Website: slack
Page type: payment
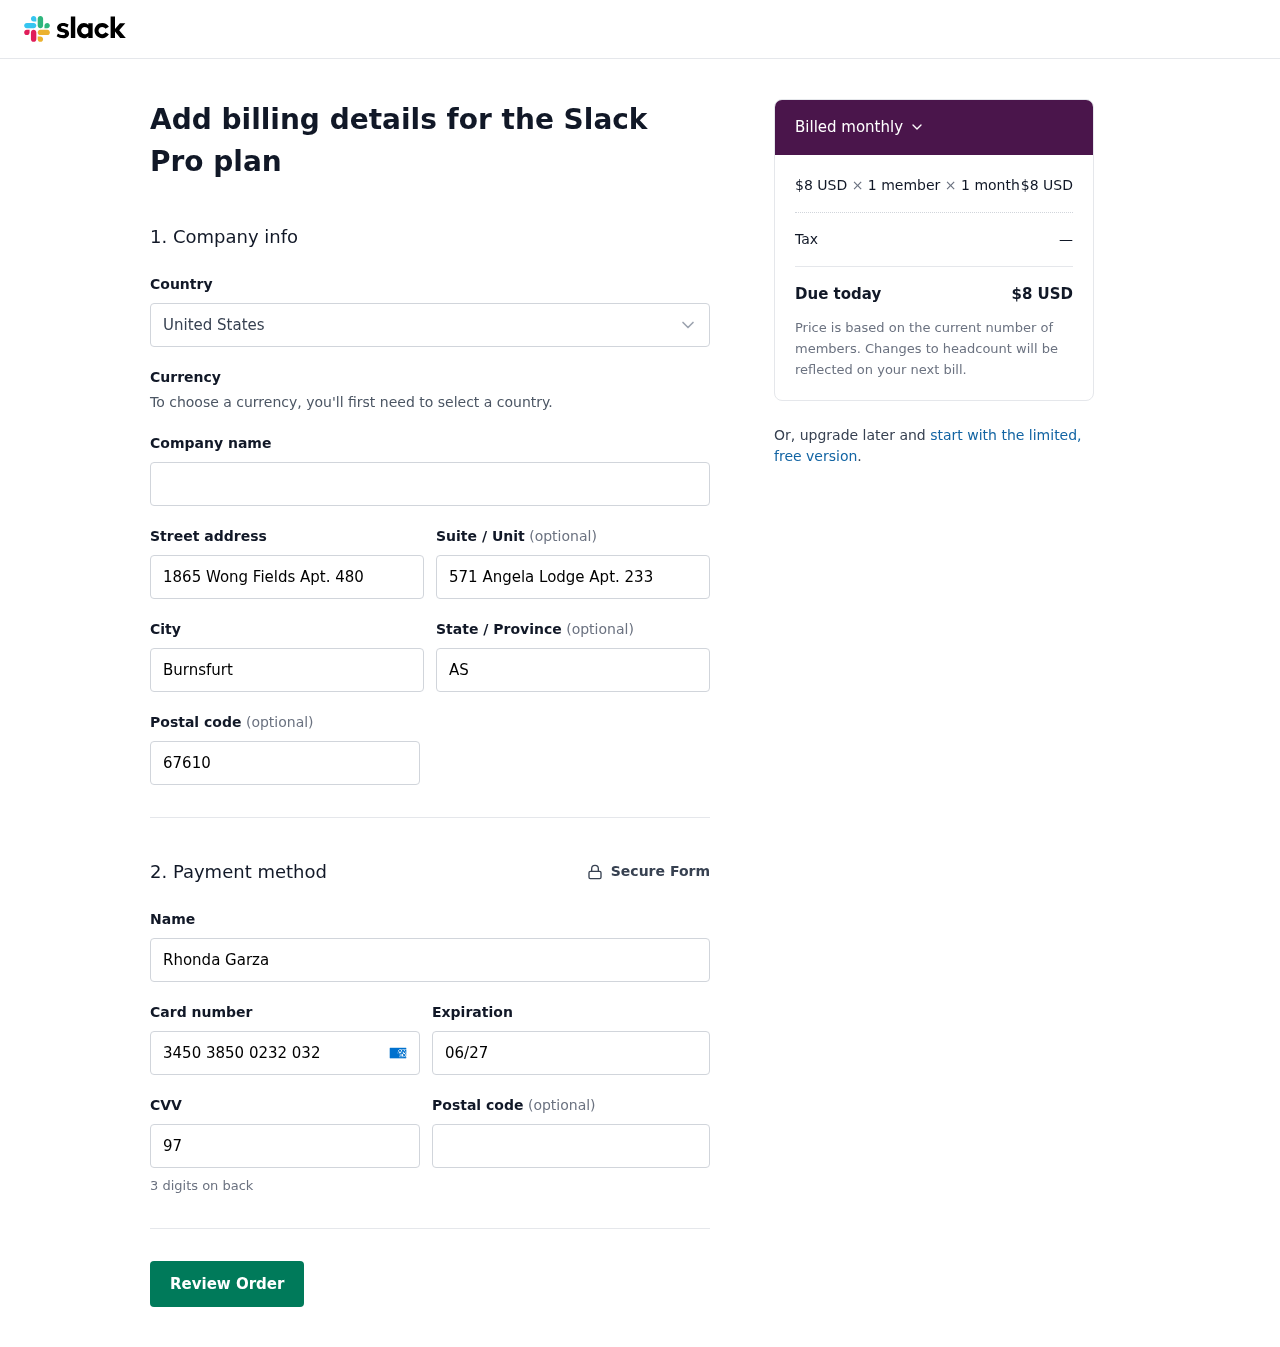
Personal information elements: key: PII_COUNTRY
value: United States
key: PII_STREET
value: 1865 Wong Fields Apt. 480
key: PII_STREET2
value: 571 Angela Lodge Apt. 233
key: PII_CITY
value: Burnsfurt
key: PII_STATE
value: AS
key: PII_POSTCODE
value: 67610
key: PII_FULLNAME
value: Rhonda Garza
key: PII_CARD_NUMBER
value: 3450 3850 0232 032
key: PII_CARD_EXPIRY
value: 06/27
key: PII_CARD_CVV
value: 9755
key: PII_POSTCODE2
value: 03404
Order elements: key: ORDER_PRICE_PER_MEMBER
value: $8 USD
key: ORDER_NUM_MEMBERS
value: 1 member
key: ORDER_NUM_MONTHS
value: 1 month
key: ORDER_SUBTOTAL
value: $8 USD
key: ORDER_TAX
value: —
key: ORDER_TOTAL
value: $8 USD